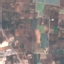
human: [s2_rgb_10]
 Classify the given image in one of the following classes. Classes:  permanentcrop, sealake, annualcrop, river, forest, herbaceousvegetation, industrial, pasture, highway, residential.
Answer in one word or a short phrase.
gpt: PermanentCrop